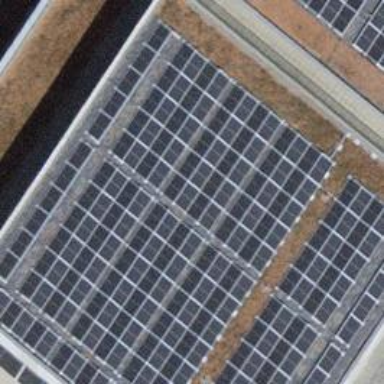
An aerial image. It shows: Solar power generator.